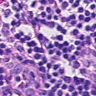
Metastatic tissue present: no